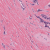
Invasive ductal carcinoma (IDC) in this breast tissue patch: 1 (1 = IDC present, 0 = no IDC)